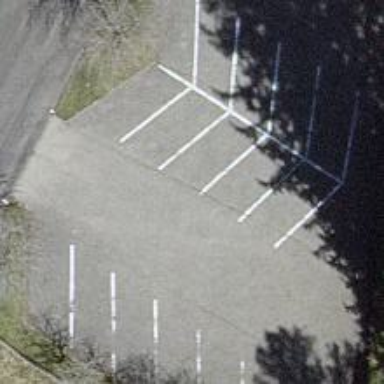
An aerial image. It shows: Parking area with surface.